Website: ulta-beauty
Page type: payment
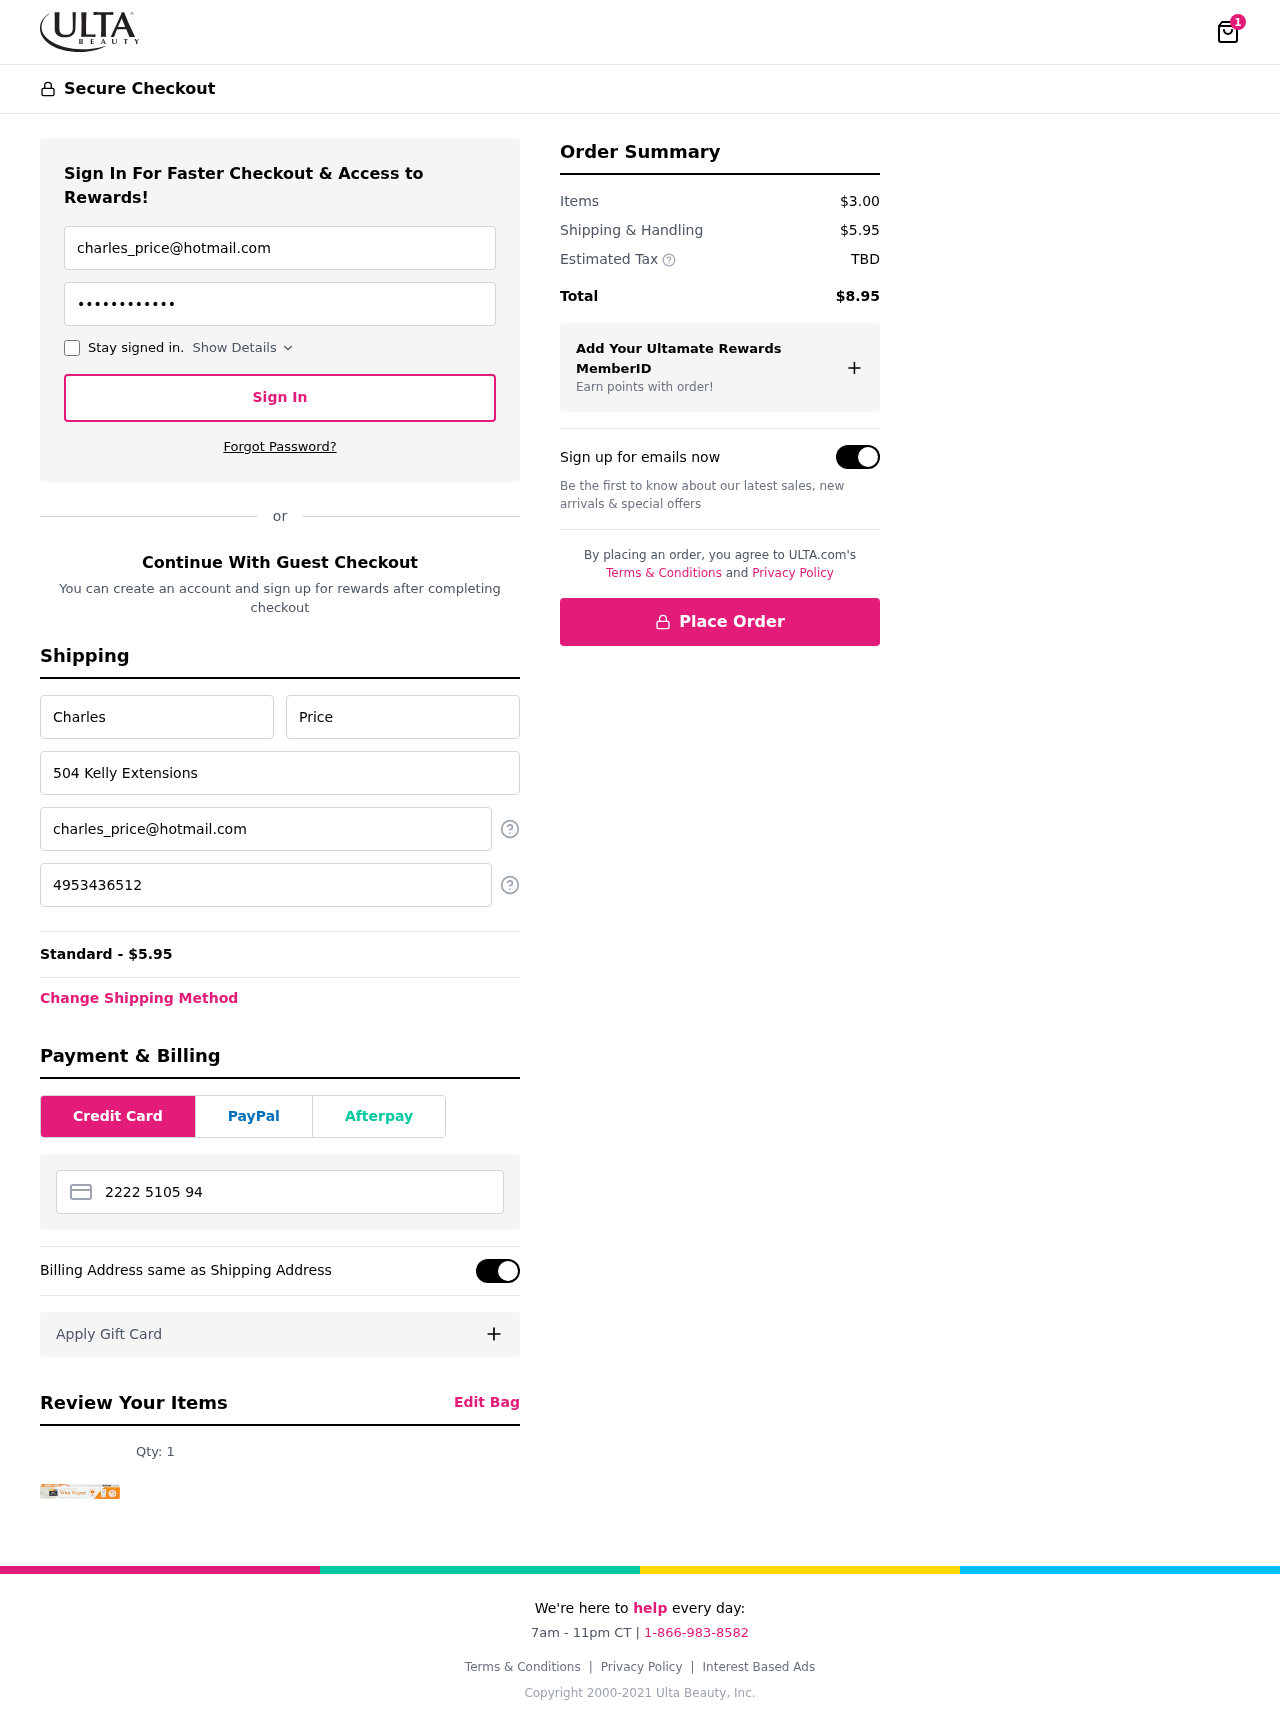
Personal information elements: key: PII_CARD_NUMBER
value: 2222 5105 9444 6540
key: PII_EMAIL
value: charles_price@hotmail.com
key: PII_FIRSTNAME
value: Charles
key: PII_LASTNAME
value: Price
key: PII_PHONE
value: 4953436512
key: PII_STREET
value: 504 Kelly Extensions
Product elements: key: PRODUCT1_QUANTITY
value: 1
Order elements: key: ORDER_NUM_ITEMS
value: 1
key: ORDER_SHIPPING_COST
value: $5.95
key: ORDER_SHIPPING_COST
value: Standard - $5.95
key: ORDER_SUBTOTAL
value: $3.00
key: ORDER_TAX
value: TBD
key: ORDER_TOTAL
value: $8.95